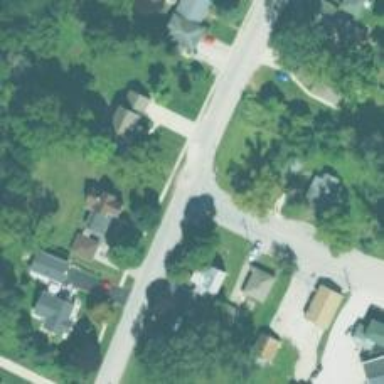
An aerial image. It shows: Residential road.